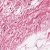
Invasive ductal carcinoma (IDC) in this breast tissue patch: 0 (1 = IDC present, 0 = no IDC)